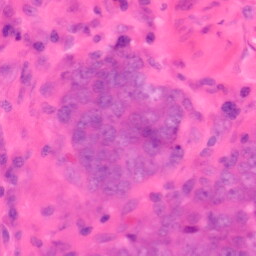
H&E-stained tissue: Colon